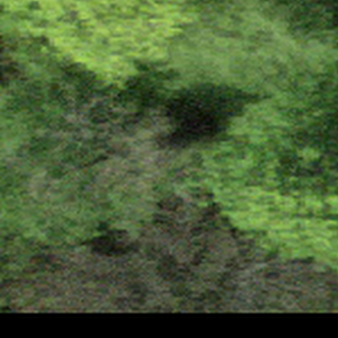
Label: other